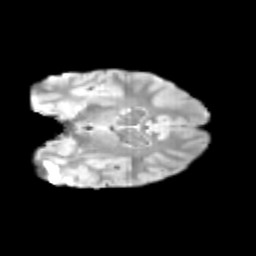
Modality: T2w
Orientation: coronal
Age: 9
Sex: female
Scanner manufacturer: siemens
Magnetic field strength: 3 T
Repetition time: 3.8 s
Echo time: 0.07 s